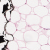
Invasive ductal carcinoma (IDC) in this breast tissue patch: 0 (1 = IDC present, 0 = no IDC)